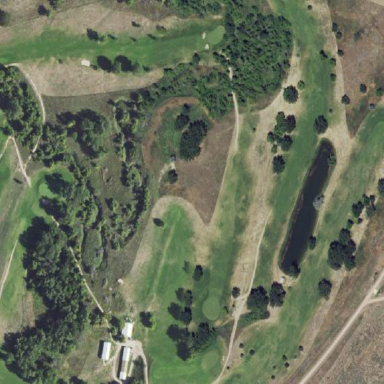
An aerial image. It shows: Golf course surrounded by greenery.